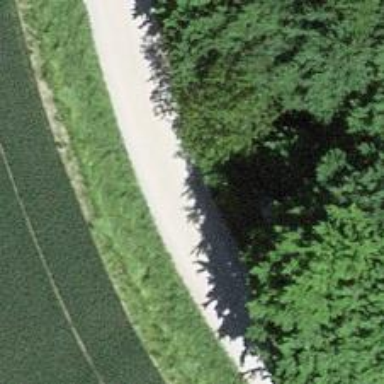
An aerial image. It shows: Unclassified road with fine gravel surface.